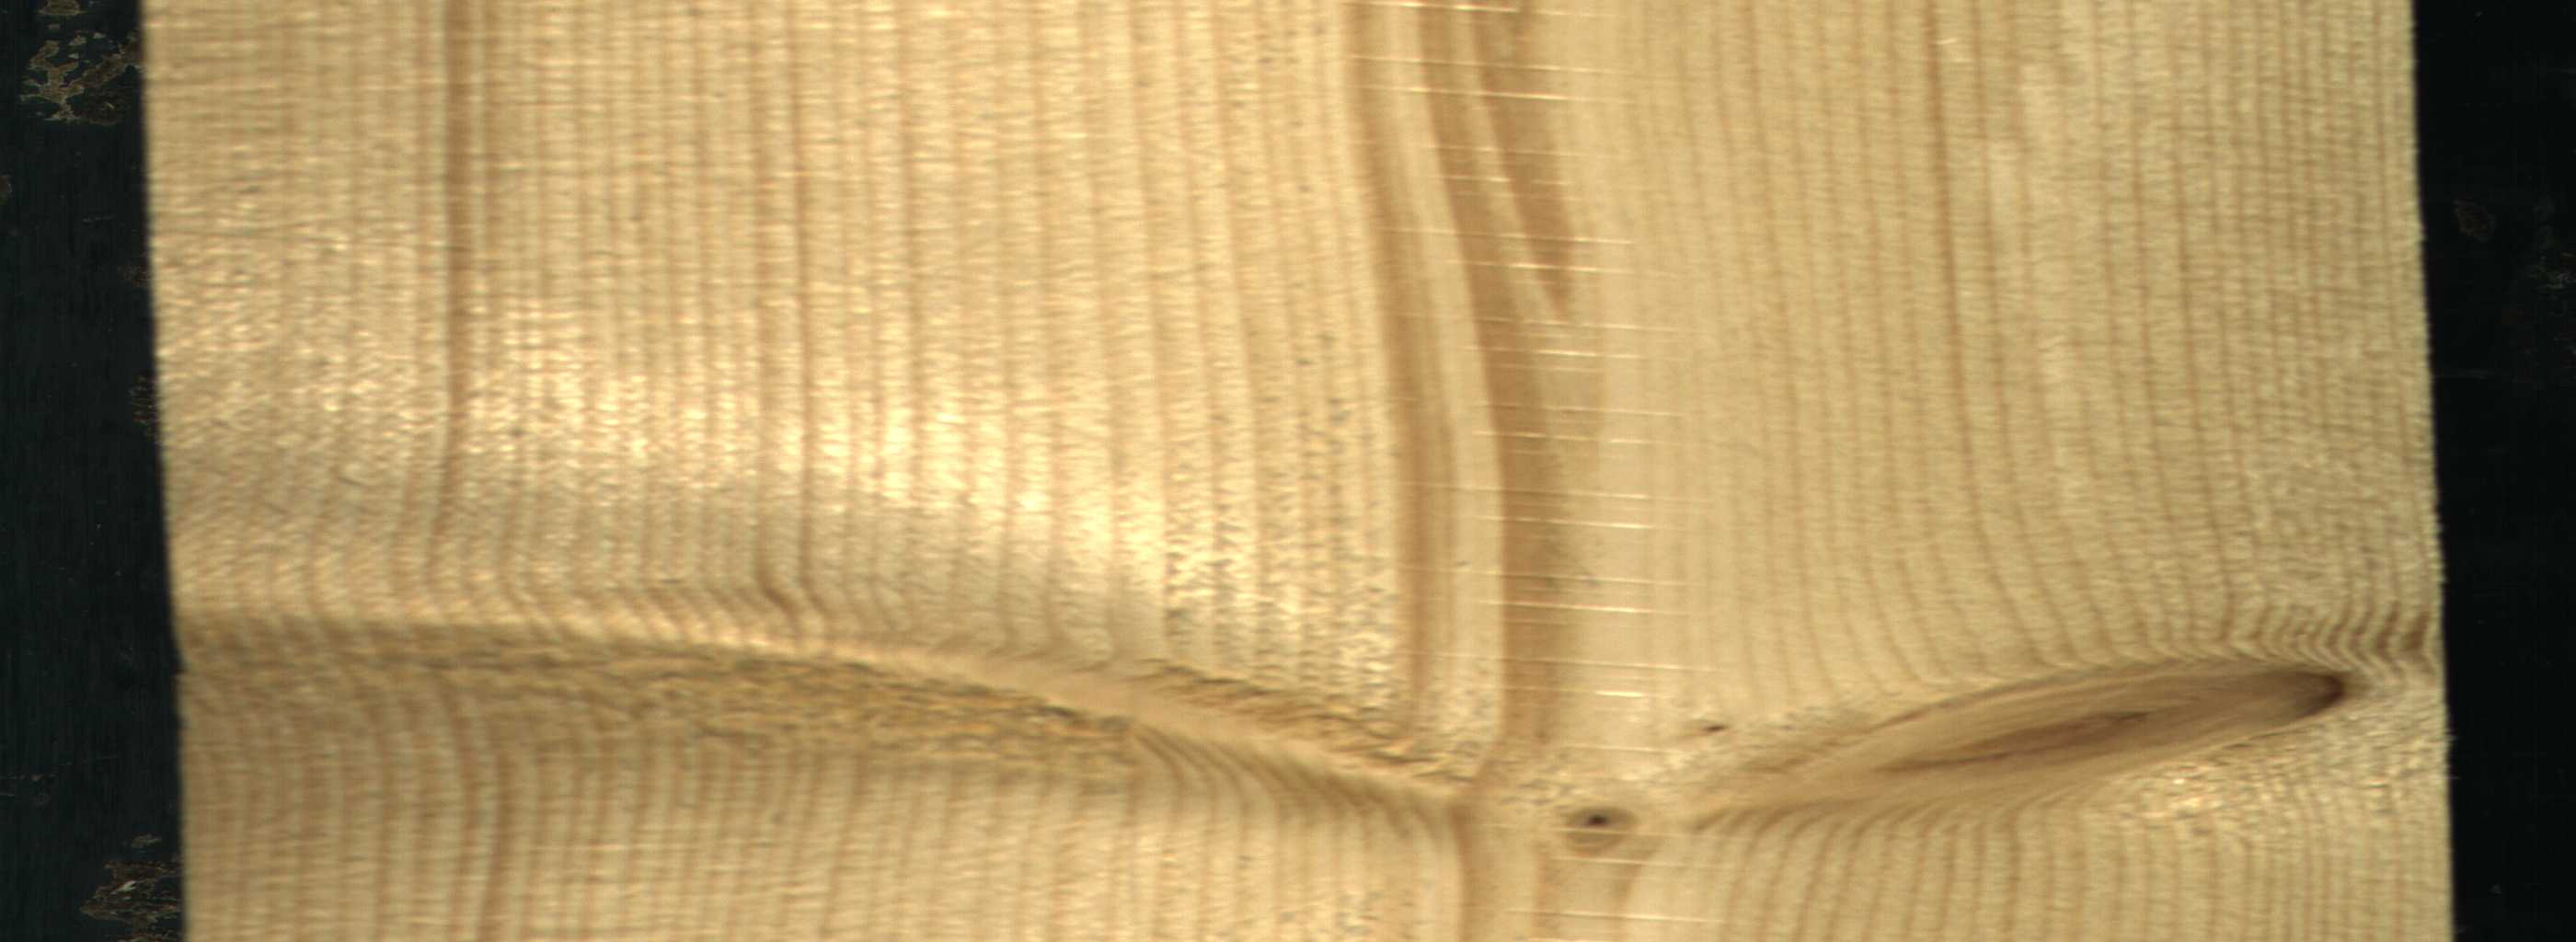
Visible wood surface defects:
Live_Knot
Live_Knot
Live_Knot